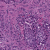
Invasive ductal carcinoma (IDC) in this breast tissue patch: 1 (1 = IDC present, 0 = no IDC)